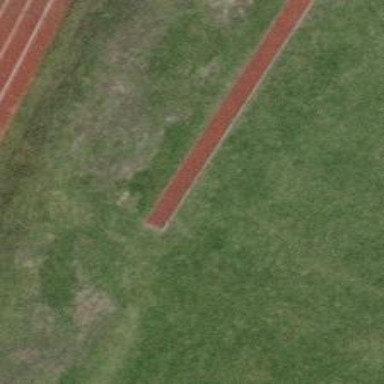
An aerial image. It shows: Track located within leisure land area.